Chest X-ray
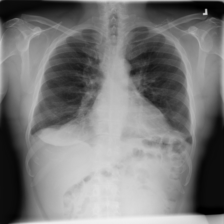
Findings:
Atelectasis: positive
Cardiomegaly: negative
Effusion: negative
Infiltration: negative
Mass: negative
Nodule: negative
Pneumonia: negative
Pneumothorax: negative
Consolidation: positive
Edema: negative
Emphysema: negative
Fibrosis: negative
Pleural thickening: negative
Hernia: negative